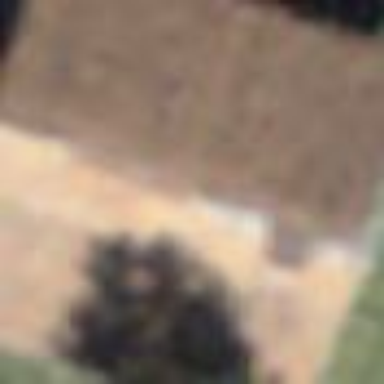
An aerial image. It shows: Cabin.